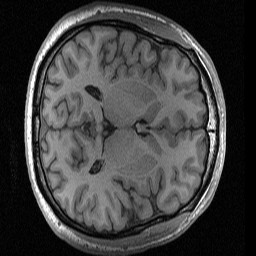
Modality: T1w
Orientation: axial